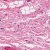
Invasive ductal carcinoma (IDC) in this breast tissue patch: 0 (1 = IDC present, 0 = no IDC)